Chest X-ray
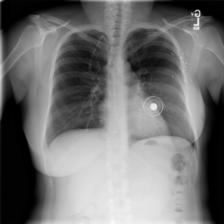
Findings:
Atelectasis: negative
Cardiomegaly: negative
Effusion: negative
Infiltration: negative
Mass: negative
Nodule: negative
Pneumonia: negative
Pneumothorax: negative
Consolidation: negative
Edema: negative
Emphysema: negative
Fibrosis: negative
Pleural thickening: negative
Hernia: negative